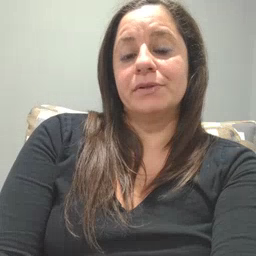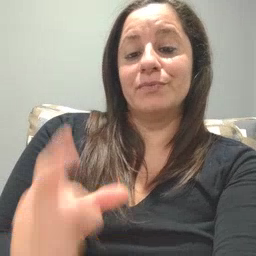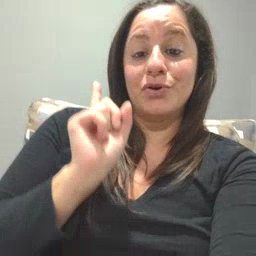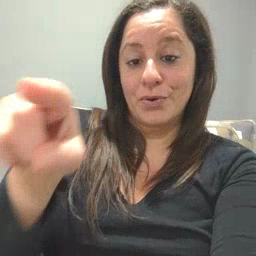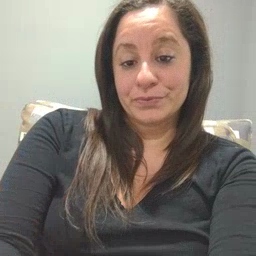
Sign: go